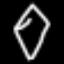
Label: diamond